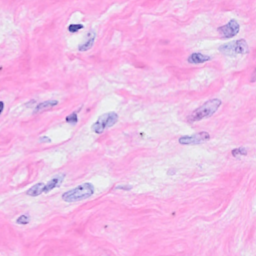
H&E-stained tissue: Breast